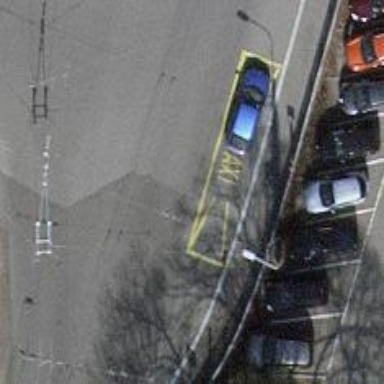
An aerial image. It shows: Taxi stand.